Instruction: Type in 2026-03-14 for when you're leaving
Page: home
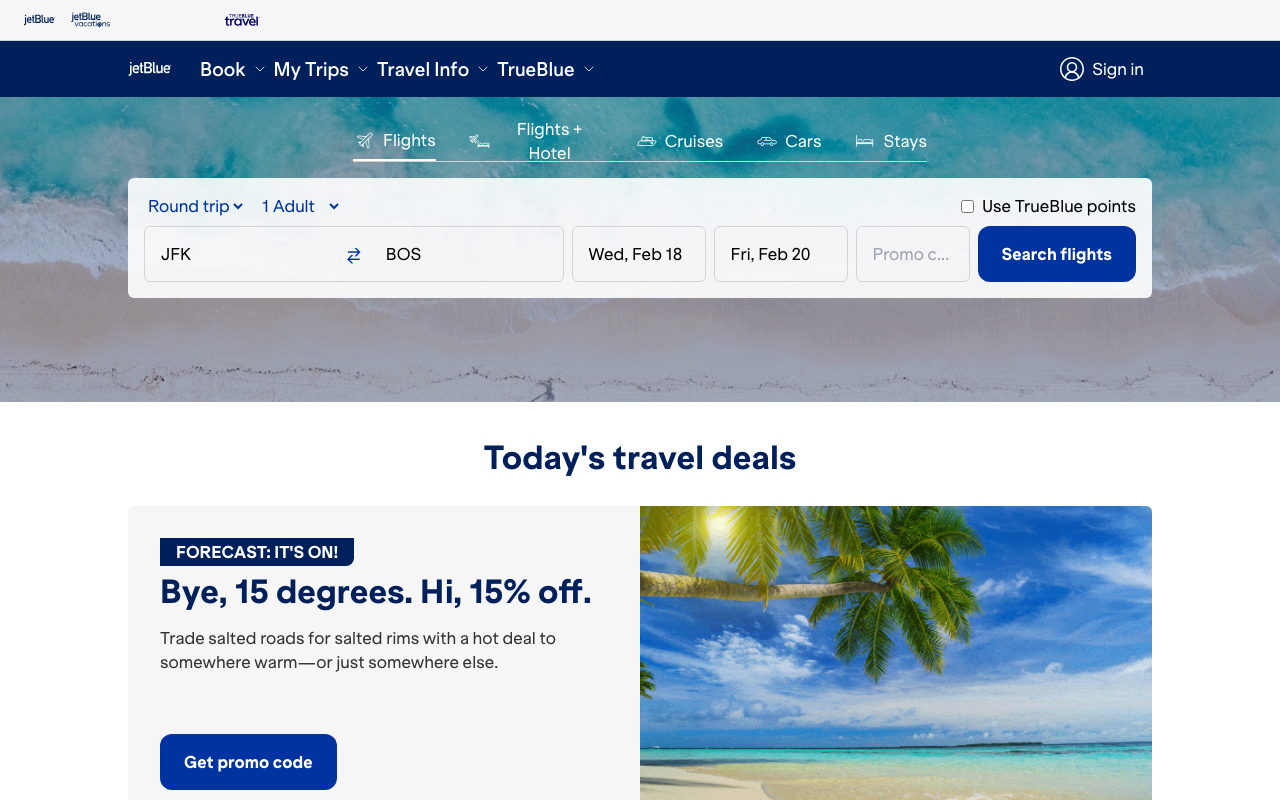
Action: type